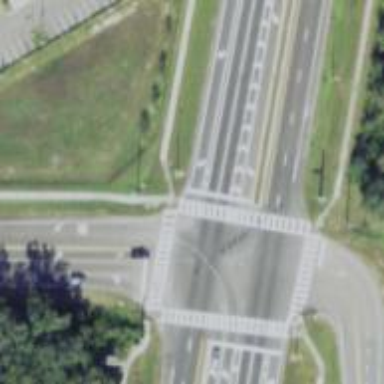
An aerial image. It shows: Marked crossing on the footway with road marking.